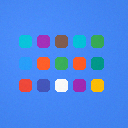
Screen state: on